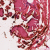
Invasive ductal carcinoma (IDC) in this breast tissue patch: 0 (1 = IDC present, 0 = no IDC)